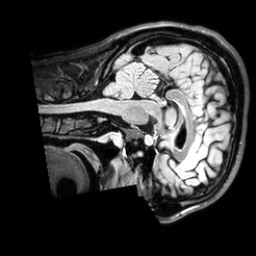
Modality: T1w
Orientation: sagittal
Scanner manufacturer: philips
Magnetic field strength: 3 T
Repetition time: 4.8 s
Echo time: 0.2586 s